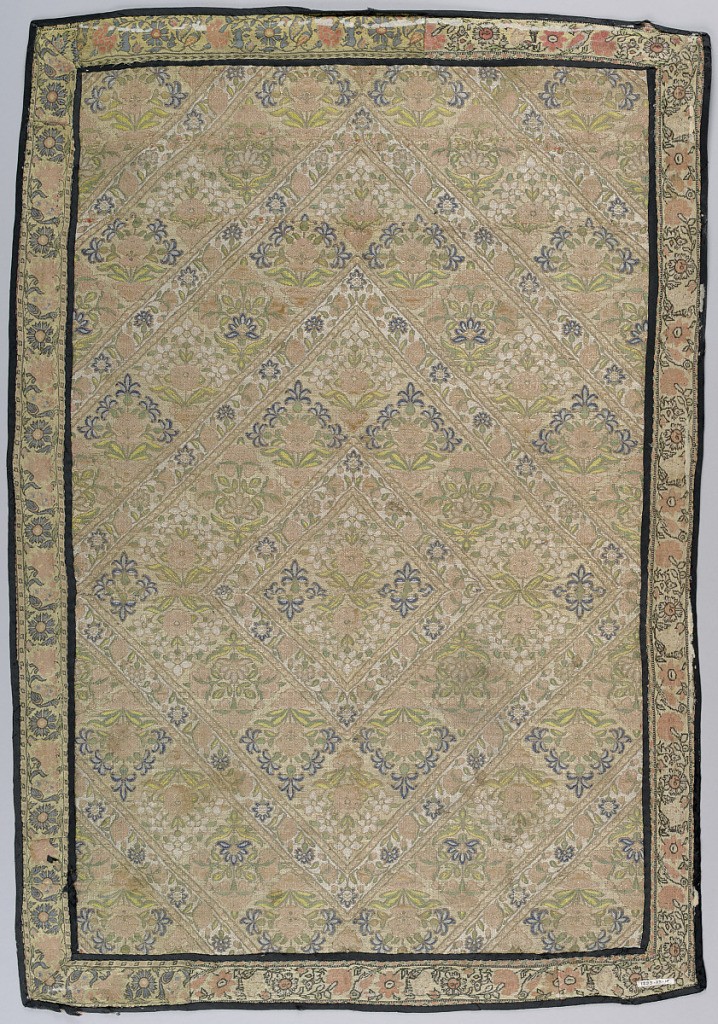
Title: Table mat
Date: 17th century
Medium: silk Technique: plain compound weave
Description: White ground has a concentric framework of diamond shapes set with conventionalized floral branches in pink, blue and green. Serpentine floral border with flower heads and birds. Pieced.